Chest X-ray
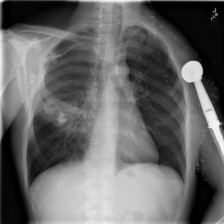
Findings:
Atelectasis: negative
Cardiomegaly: negative
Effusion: negative
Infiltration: negative
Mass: negative
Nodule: negative
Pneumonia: negative
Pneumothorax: negative
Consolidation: negative
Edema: negative
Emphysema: negative
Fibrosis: negative
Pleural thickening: negative
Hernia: negative